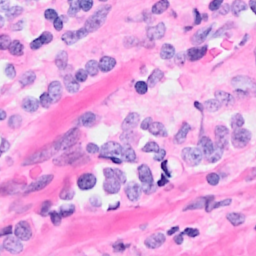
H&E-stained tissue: Breast